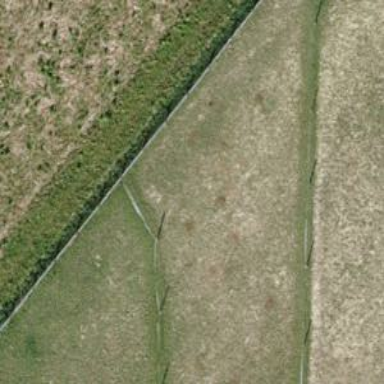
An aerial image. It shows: Fence.